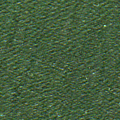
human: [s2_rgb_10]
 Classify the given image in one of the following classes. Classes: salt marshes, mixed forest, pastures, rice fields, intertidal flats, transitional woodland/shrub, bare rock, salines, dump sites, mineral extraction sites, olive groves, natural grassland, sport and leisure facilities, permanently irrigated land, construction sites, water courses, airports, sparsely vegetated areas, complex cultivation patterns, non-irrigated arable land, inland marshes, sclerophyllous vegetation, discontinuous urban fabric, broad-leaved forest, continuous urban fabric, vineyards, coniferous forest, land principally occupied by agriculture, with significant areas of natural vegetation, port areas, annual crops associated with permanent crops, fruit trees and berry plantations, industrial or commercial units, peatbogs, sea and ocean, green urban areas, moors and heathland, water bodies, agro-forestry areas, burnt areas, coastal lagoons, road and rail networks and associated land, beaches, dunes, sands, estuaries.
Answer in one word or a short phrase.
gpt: sea and ocean